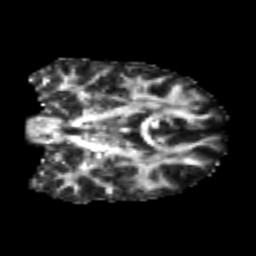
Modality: FA
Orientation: coronal
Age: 24
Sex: male
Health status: healthy
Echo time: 0.074 s